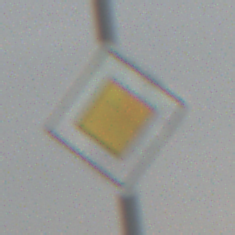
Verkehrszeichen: Vorfahrtsstrasse
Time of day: MorningAfternoon
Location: Outdoor (Nature)
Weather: Overcast
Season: Winter
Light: Natural